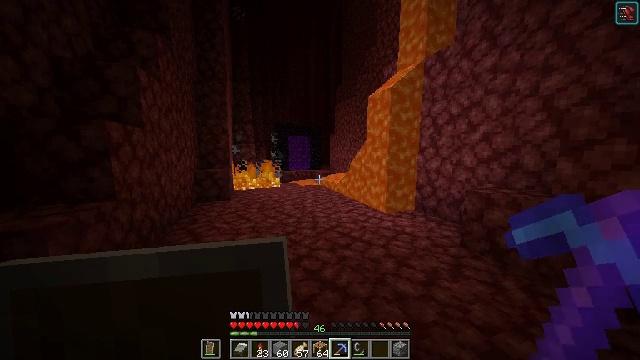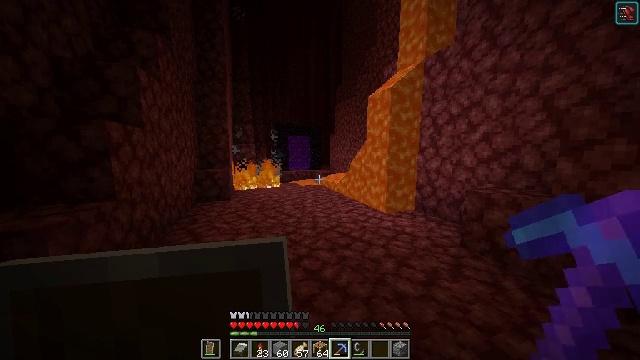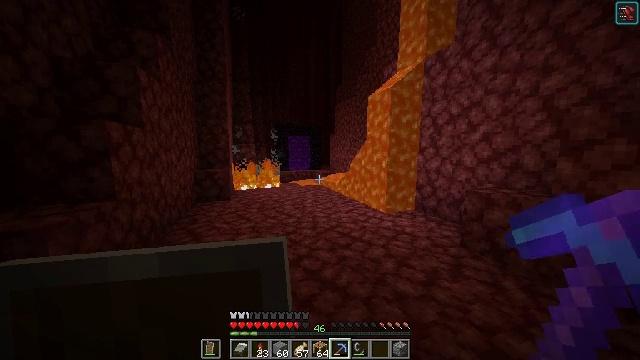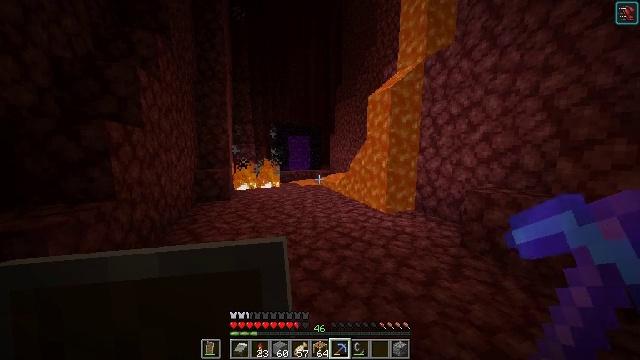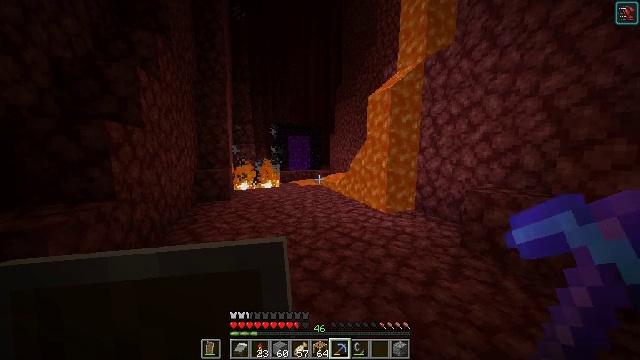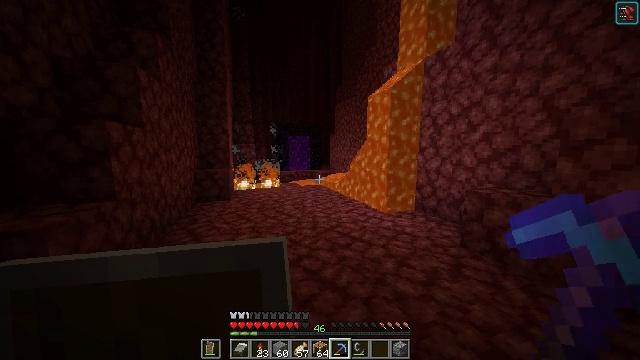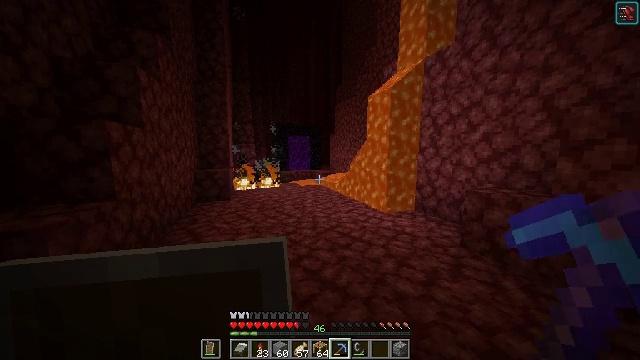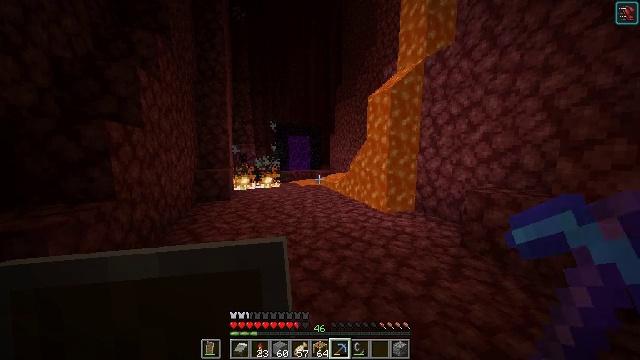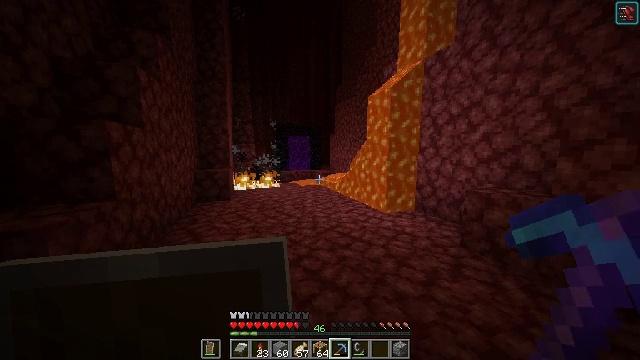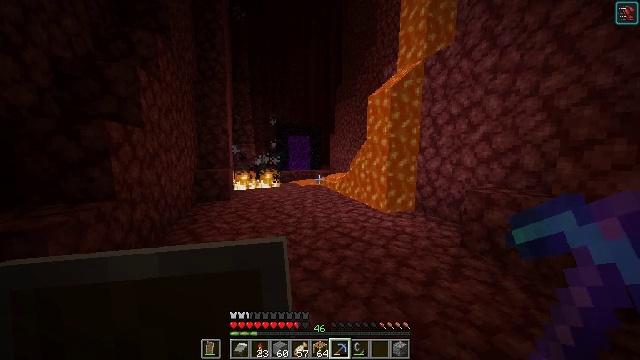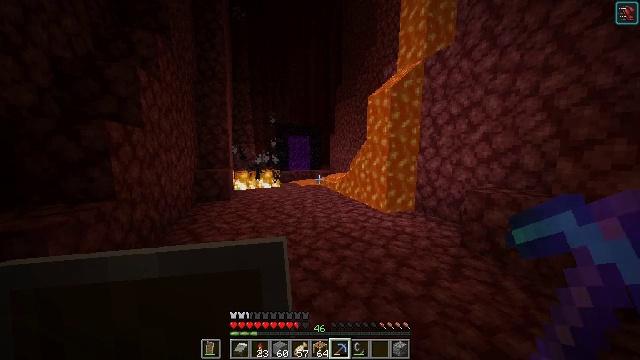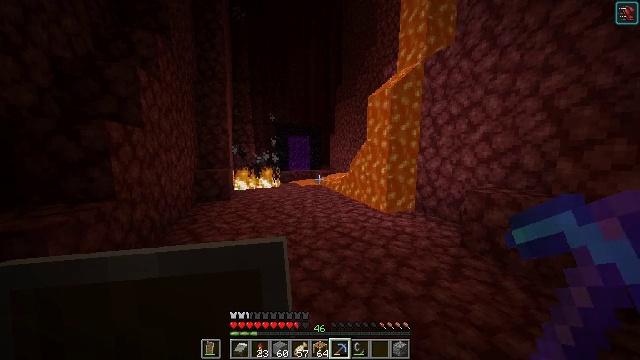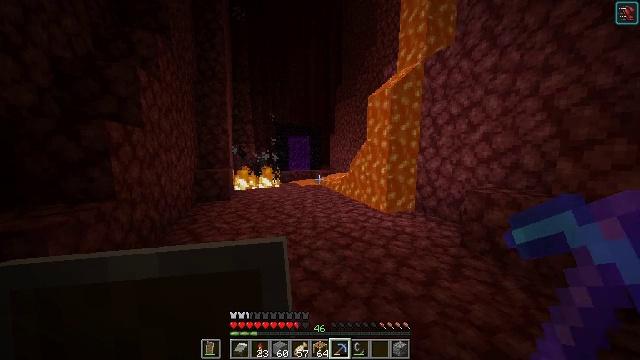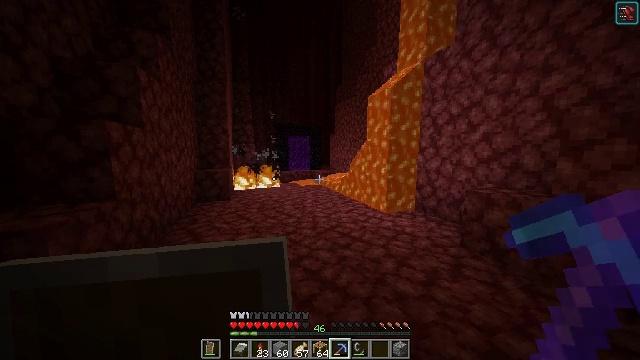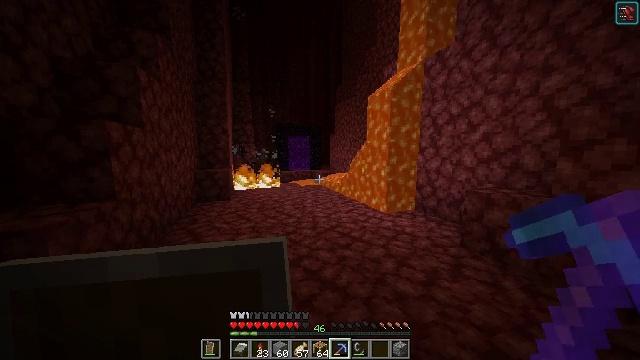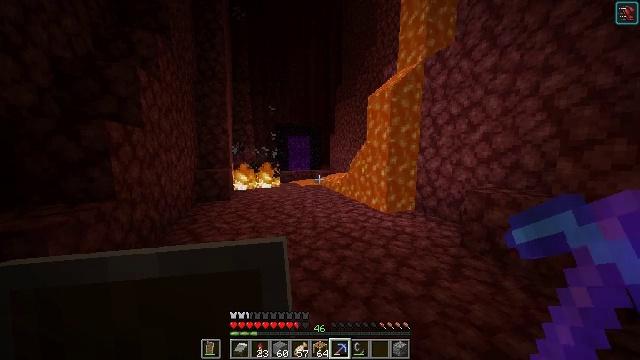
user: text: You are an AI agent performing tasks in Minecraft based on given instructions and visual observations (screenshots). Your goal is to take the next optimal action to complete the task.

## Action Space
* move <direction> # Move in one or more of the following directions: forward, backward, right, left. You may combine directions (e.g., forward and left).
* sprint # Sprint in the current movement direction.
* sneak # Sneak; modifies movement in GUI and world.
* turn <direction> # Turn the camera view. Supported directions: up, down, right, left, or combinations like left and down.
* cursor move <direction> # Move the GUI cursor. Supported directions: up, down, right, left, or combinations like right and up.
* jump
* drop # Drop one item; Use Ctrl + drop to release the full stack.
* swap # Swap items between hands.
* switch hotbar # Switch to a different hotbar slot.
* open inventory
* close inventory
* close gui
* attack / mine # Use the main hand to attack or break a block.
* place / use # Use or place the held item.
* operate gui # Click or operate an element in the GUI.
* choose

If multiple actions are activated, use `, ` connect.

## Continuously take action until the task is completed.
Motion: motion action
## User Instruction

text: Destroy the fire.
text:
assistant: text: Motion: no_op
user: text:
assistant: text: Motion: no_op
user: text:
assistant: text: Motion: no_op
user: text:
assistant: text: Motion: no_op
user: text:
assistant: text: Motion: no_op
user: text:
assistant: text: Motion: no_op
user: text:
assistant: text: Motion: no_op
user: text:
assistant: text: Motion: no_op
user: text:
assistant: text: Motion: no_op
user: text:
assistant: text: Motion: no_op
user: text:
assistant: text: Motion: no_op
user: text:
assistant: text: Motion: no_op
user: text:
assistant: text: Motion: no_op
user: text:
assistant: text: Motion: no_op
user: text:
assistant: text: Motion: no_op
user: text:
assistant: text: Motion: no_op
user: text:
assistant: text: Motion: no_op
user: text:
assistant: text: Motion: no_op
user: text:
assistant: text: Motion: no_op
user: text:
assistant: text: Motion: no_op
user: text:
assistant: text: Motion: no_op
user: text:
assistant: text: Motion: no_op
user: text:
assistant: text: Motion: no_op
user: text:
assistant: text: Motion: no_op
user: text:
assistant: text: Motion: no_op
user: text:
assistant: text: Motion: no_op
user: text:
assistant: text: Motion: no_op
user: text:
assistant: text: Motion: no_op
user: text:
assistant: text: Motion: no_op
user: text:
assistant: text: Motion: no_op